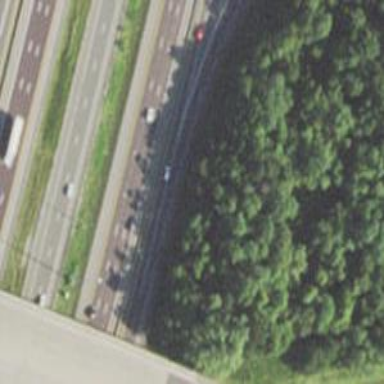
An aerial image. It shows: Motorway junction.